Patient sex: F
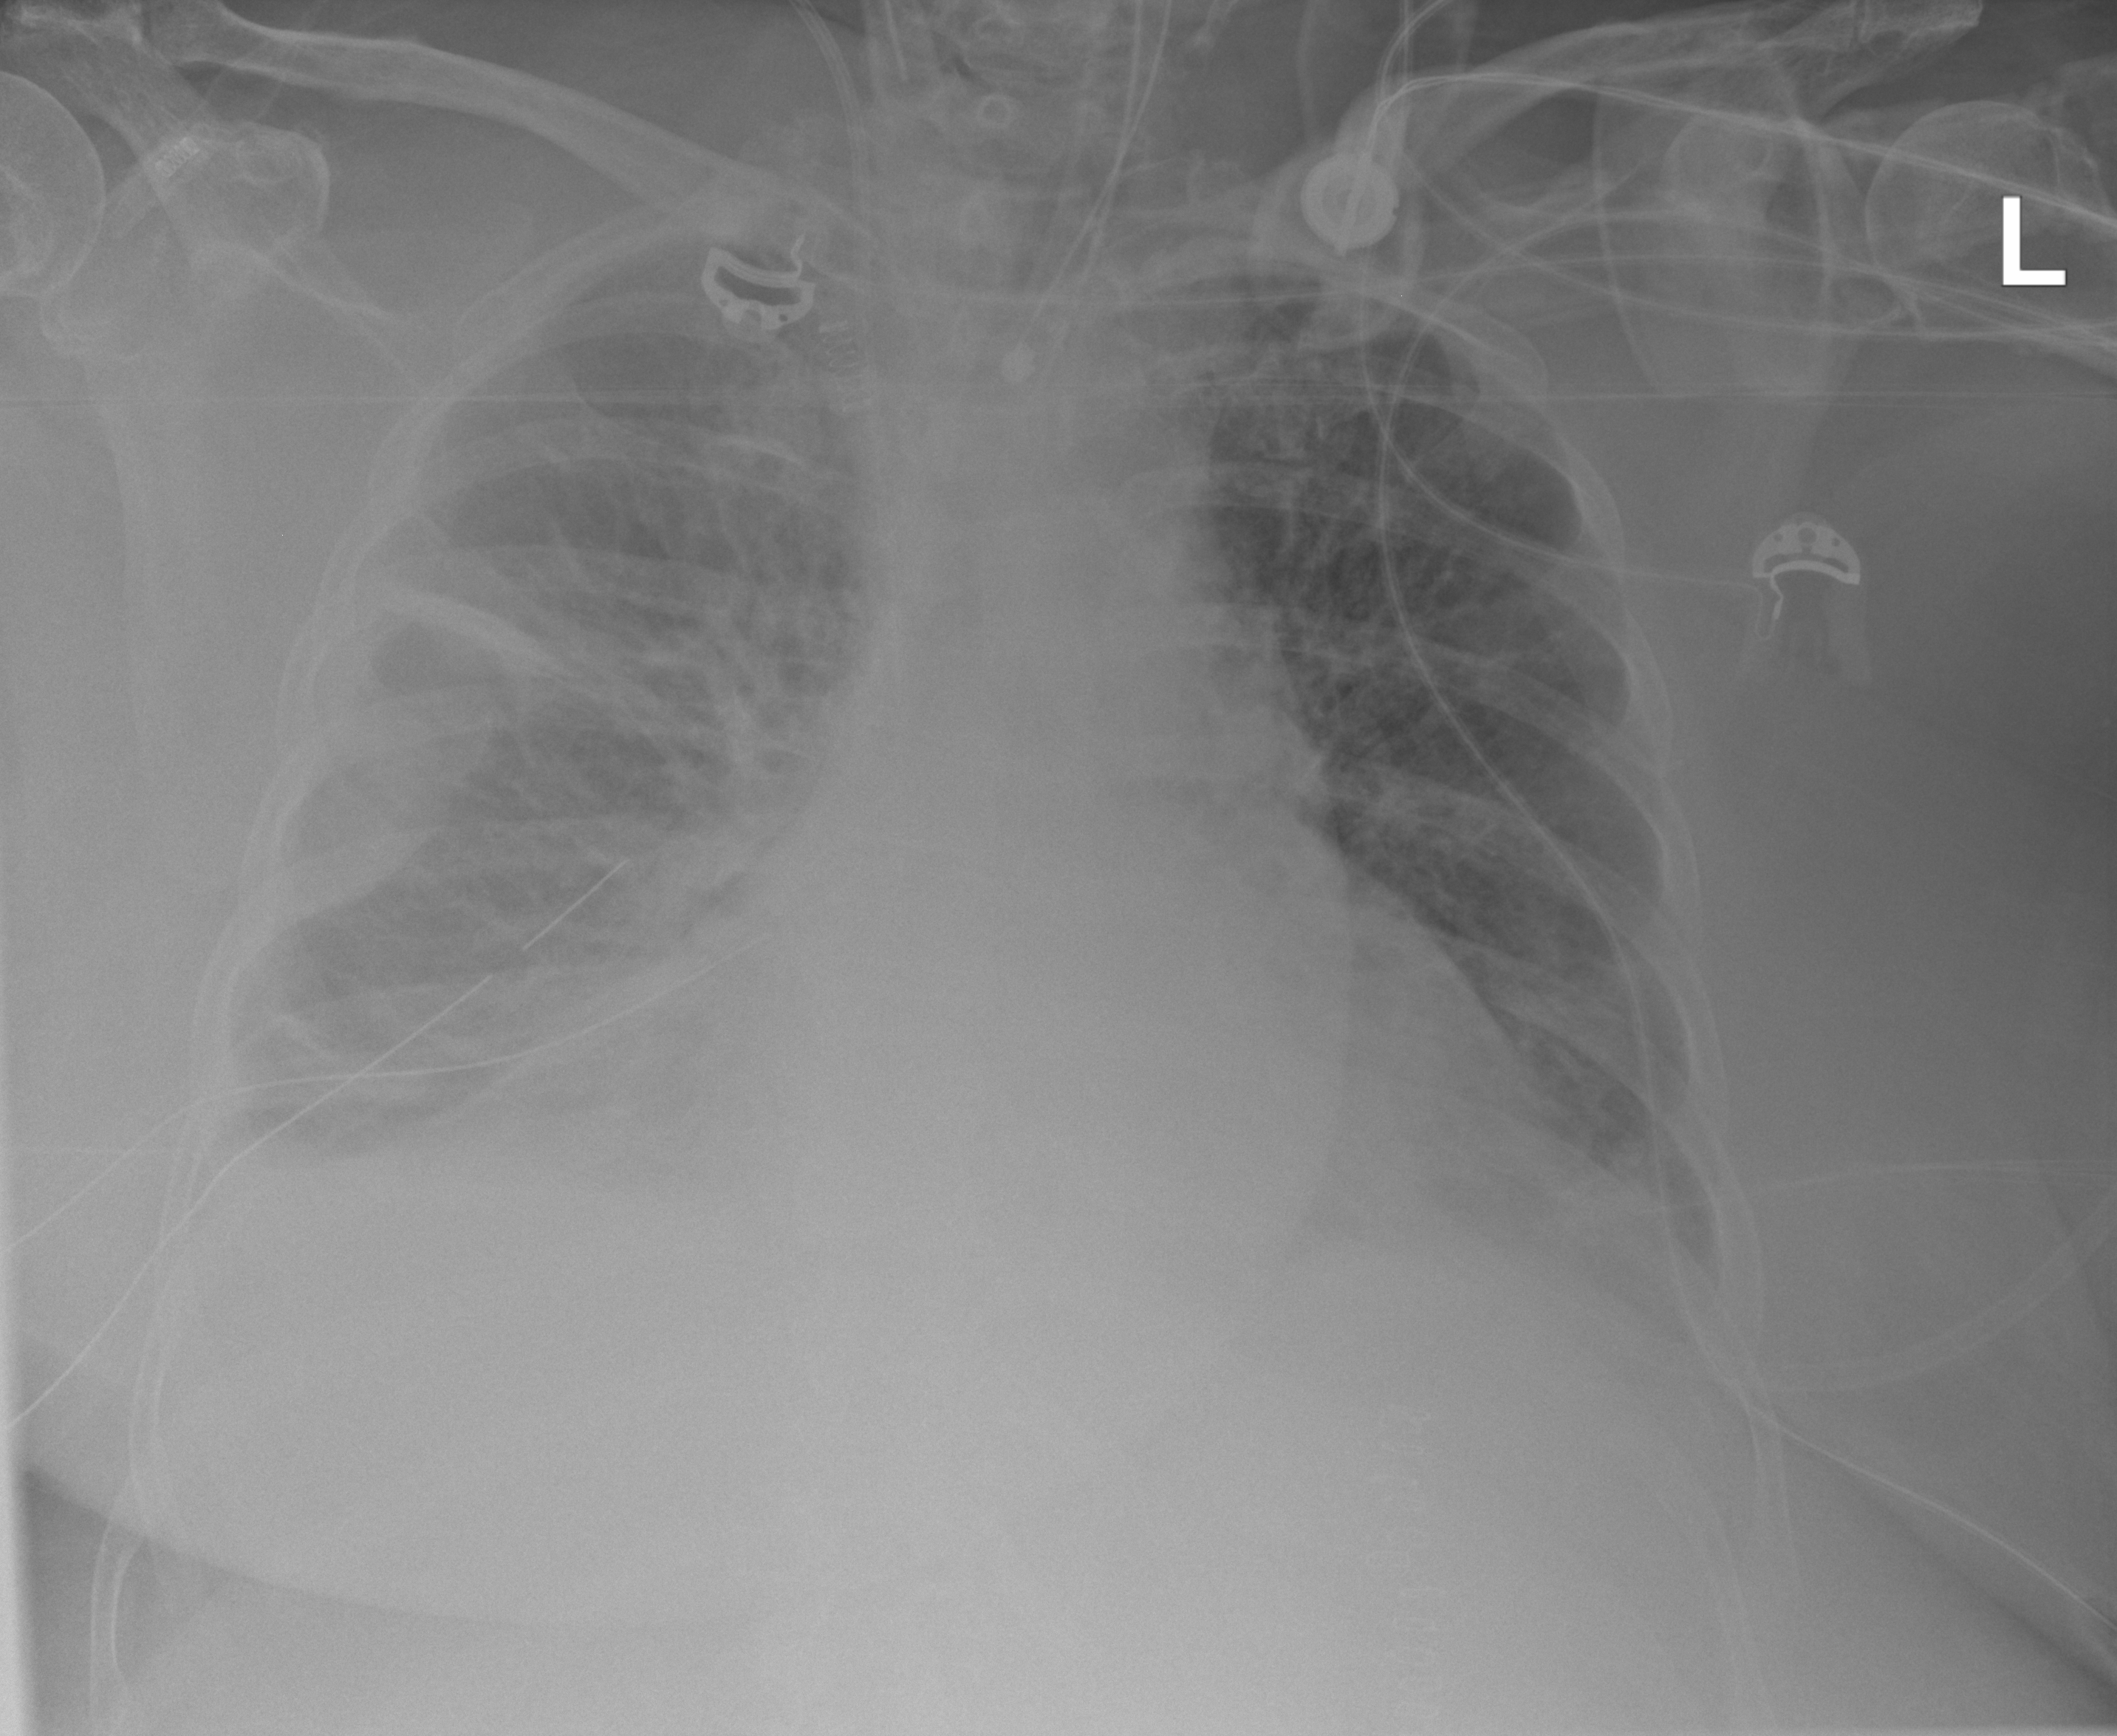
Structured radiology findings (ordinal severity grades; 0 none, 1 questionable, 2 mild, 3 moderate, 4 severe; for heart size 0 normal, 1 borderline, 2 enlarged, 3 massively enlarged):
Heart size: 2
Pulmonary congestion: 2
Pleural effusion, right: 2
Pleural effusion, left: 0
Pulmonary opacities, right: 2
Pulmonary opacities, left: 0
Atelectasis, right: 3
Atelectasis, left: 2